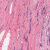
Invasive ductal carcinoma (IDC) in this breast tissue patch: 1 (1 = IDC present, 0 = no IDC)